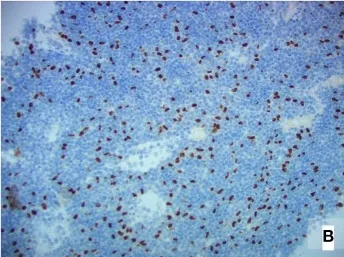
20xP63 stain (highlighting epithelial cell nuclei).
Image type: pathology (immunostaining)